Field crop: maize
Growth stage: 2
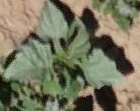
Species: datura